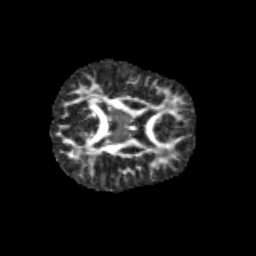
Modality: FA
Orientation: axial
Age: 9
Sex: female
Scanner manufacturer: siemens
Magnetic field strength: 3 T
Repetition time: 3.8 s
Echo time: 0.07 s